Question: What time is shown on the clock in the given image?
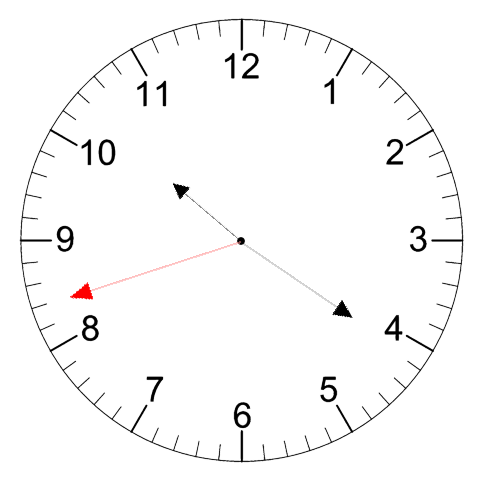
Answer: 10:20:42